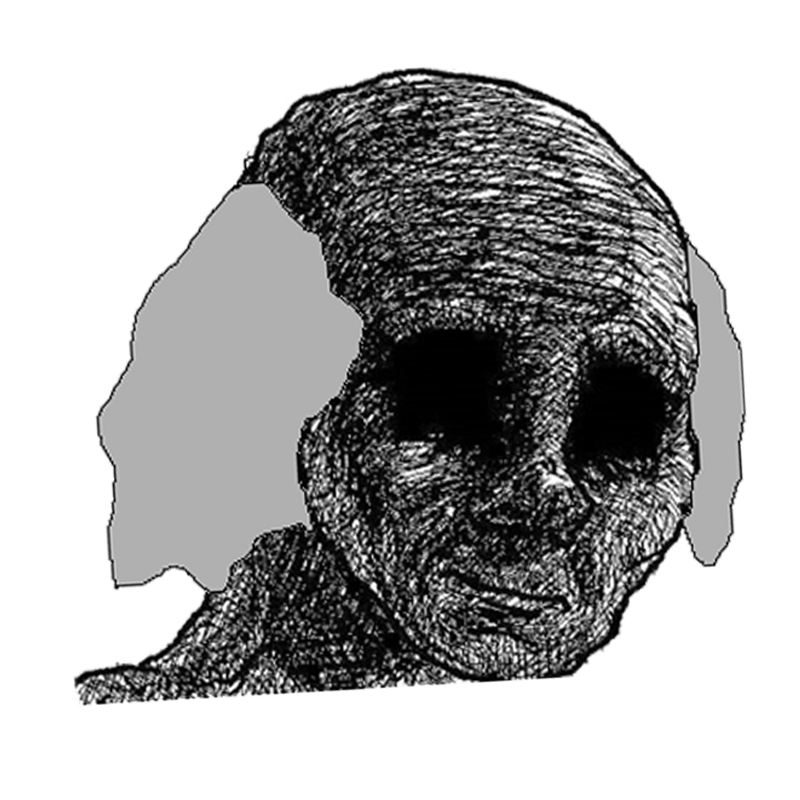
Label: 5_Withered_Wojak